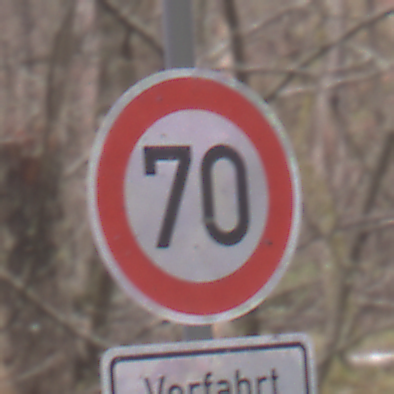
Verkehrszeichen: Geschwindigkeit70
Zusatzzeichen unten: HinweisGeaenderteVorfahrtVerkehrsfuehrungVerkehrsregelung1
Umgebung: Outdoor, Nature
Tageszeit: Midday
Wetter: Overcast
Licht: Natural
Jahreszeit: Autumn
Kontrast: LowContrast